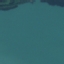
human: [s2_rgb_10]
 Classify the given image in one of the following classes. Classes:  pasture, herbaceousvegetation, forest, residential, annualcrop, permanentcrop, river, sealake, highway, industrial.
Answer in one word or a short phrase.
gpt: SeaLake